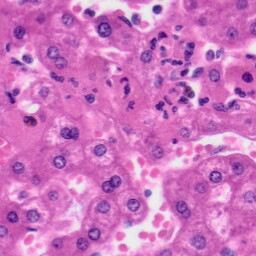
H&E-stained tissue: Liver